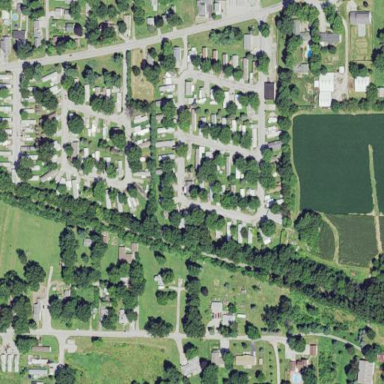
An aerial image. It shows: Residential area designated as trailer park.